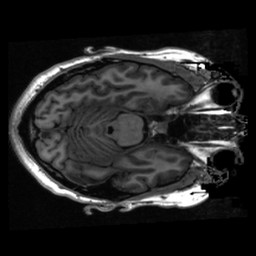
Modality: T1w
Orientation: axial